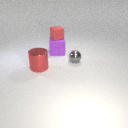
small gray metal sphere behind large red metal cylinder